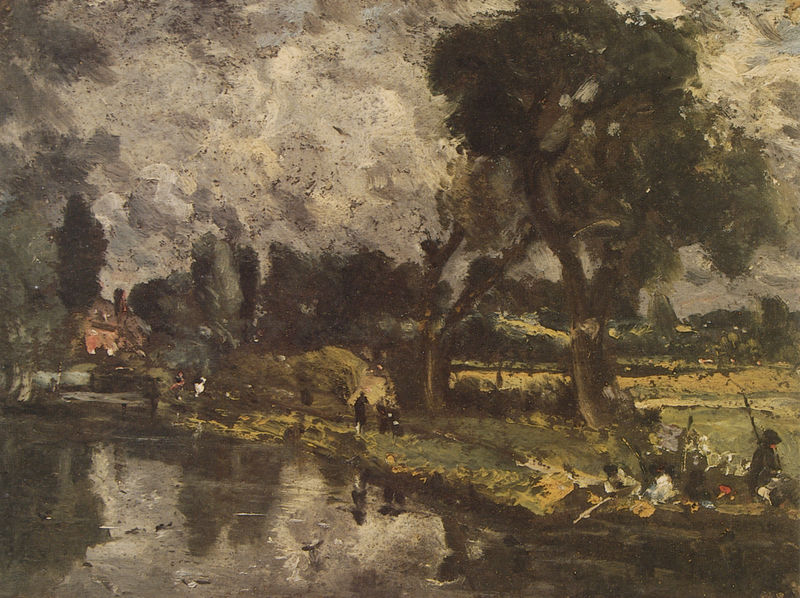
Titel: Flatford Mill from the Bridge
Künstler: John Constable
Institution: (Privatsammlung)
Schlagwörter: baum, blau, blätter, dunkel, gemälde, gewitter, himmel, laub, mann, schatten, wasser, weiß, wolken, bäume, fluss, frauen, gelb, grün, impressionismus, landschaft, menschen, ocker, see, sitzen, ufer, braun, frau, grau, hell, hut, licht, männer, orange, schwarz, dach, gras, haus, park, rot, weg, wiese, ansammlung, beige, gesellschaft, leute, malerei, meschen, alt, stehen, öl, bach, feld, felder, häuser, nass, natur, pappel, spiegelung, stamm, vögel, weide, wind, gehen, gewässer, sträucher, wiesen, pflanzen, traurig, arbeit, boot, kamin, kinder, schornstein, garten, zypressen, landschft, farbig, sommer, düster, fischer, laufen, fläche, dorf, dunkelgrün, landschaftsmalerei, ausflug, idylle, picknick, rast, spazieren, strömung, ölgemälde, constable, sturm, unwetter, lanze, essen, widerschein, reflexion, eindruck, regen, spaziergang, wandern, grs, zypresse, wälder, künstler, soldat, angel, flecken, siedlung, fleckig, spaziergänger, hirte, hirten, schäfer, rute, buche, rasten, bauen, angler, angeln, dreckig, bootsfahrt, aufgelöst, reflektionen, erle, linde, beschädigt, bajonet, promenieren, carrot, feslder, geewehr, häuiser